Question: I currently have a standard text view
'''
<TextView
android:id="@+id/tvTaskDate"
android:layout_width="wrap_content"
android:layout_height="wrap_content"
android:layout_below="@+id/tvTaskName"
android:text="Date"
android:layout_marginRight="30dp"
android:paddingLeft="30dp"
android:textAppearance="?android:attr/textAppearanceLarge" />
'''
and I'm programmatically setting the font, textsize and text of the view.
'''
font = Typeface.createFromAsset(getAssets(), "fonts/Helvetica LT 75 Bold.ttf");
TextView tv = (TextView)(findViewById(R.id.tvTaskDate));
tv.setTypeface(font);
tv.setTextSize(20.0f);
tv.setText(getIntent().getExtras().getString("name"));
'''
The issue is that it's coming out like this:

If I comment out the line that sets the font, the textView moves down to the next line and handles the text as it's suppose to. I attempted setting the 'MaxLine()' property and it still behaves in the same manner.
Do I have to set an additional property when setting the typeface of a textView?
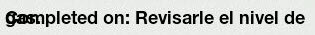
Answer: Based off Lokesh's comment above, using
'''
tv.setLineSpacing(21.0f, 1);
'''
Solved the issue. Since I was using a new font other than what comes standard with the textviews I had to define the spacing between the lines.